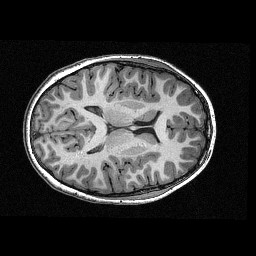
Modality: T1w
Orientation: axial
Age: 12
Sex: male
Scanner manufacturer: siemens
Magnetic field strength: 3 T
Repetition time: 2.3 s
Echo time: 0.00336 s